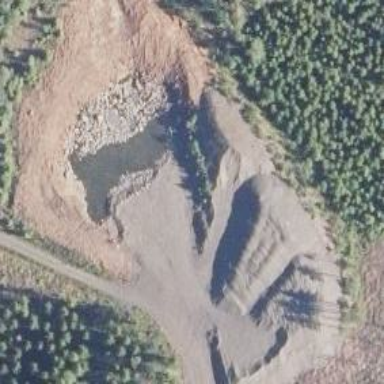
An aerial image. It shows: Quarry for sand extraction.